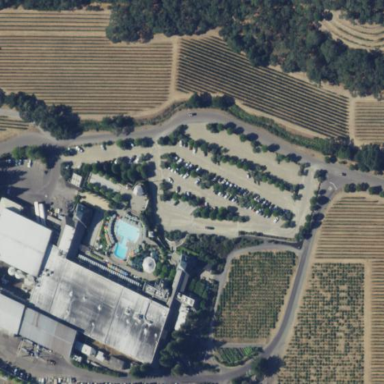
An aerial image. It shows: Parking area.